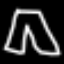
Label: pants